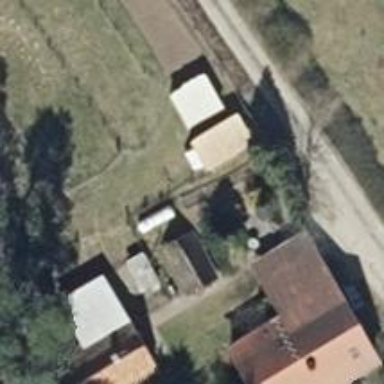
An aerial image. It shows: House with flat red roof.